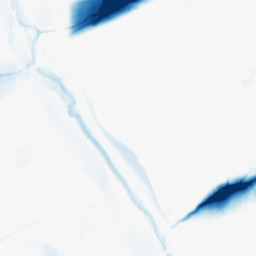
Category: morphological
Decomposition family: morphological_ellipse
Decomposition parameters: operation: closing
width: 50
height: 5
Upsampling method: bilinear
Upsampling parameters: scale: 2
Upsampling scale: 2